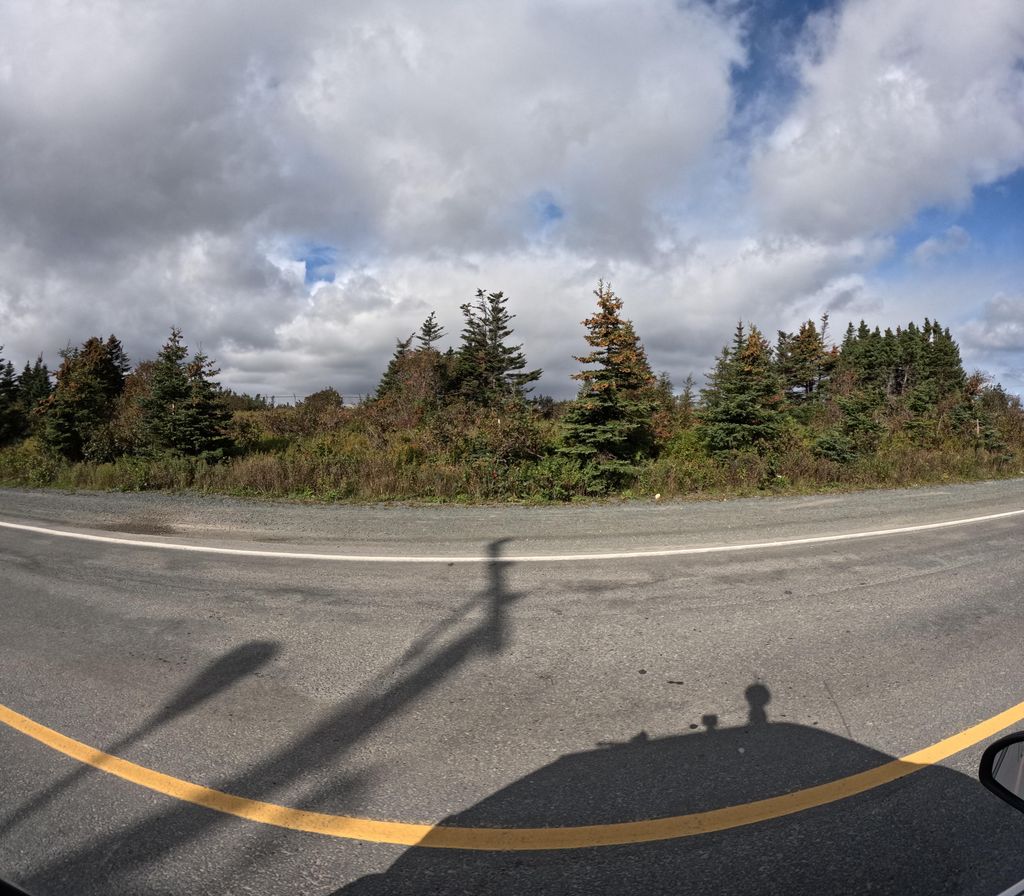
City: st_johns